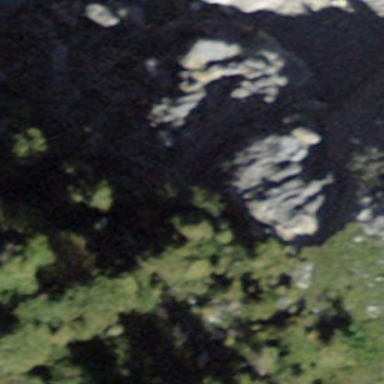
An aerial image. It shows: Landscape dominated by bare rock.